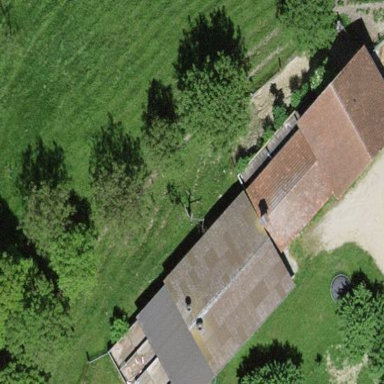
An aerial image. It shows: Sty building.